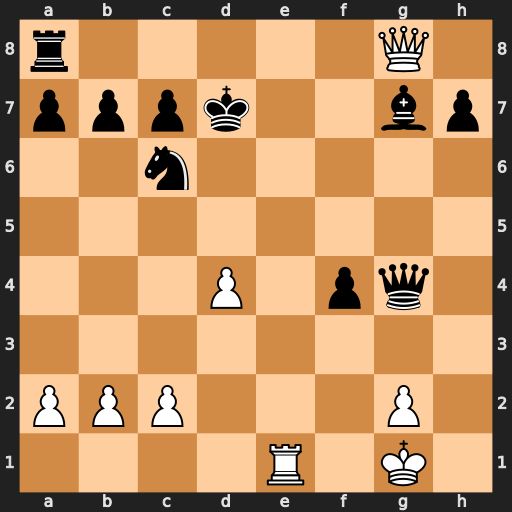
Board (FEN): r5Q1/pppk2bp/2n5/8/3P1pq1/8/PPP3P1/4R1K1
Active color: w
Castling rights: -
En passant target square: -
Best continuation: Qd5+ Kc8 Re8+ Nd8 Qxd8#